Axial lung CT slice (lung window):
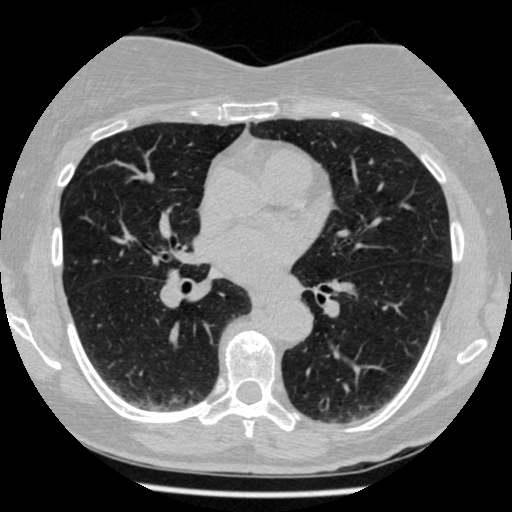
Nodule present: no